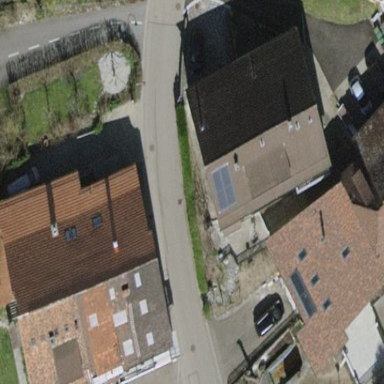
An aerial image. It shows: Building with tile roof.